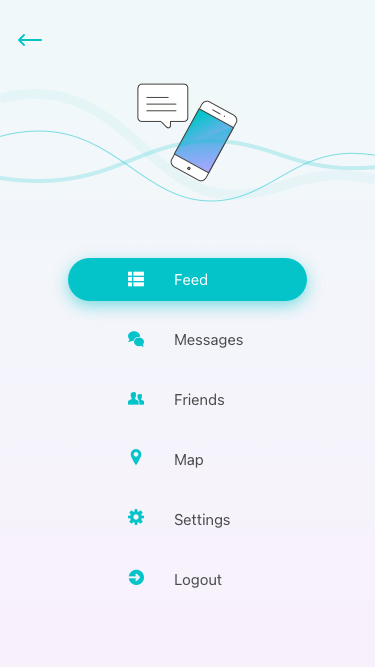
Text in this UI design:
Feed
Messages
Friends
Map
Settings
Logout